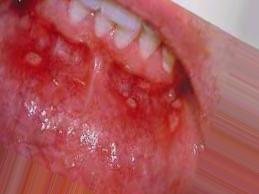
Condition: Mouth Ulcer